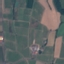
Label: PermanentCrop